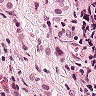
Metastatic tissue present: yes